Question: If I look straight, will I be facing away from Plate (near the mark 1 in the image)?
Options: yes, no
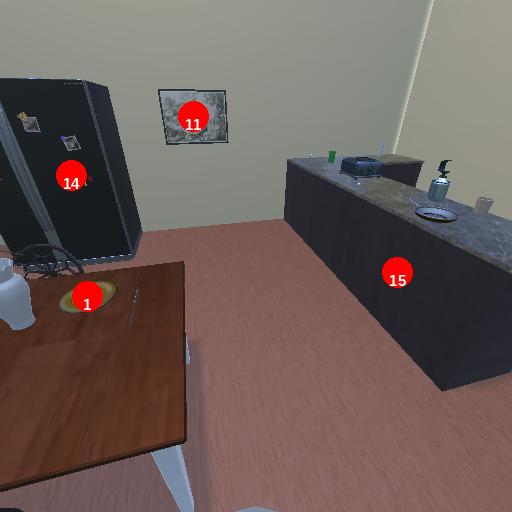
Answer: yes